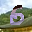
Label: 6